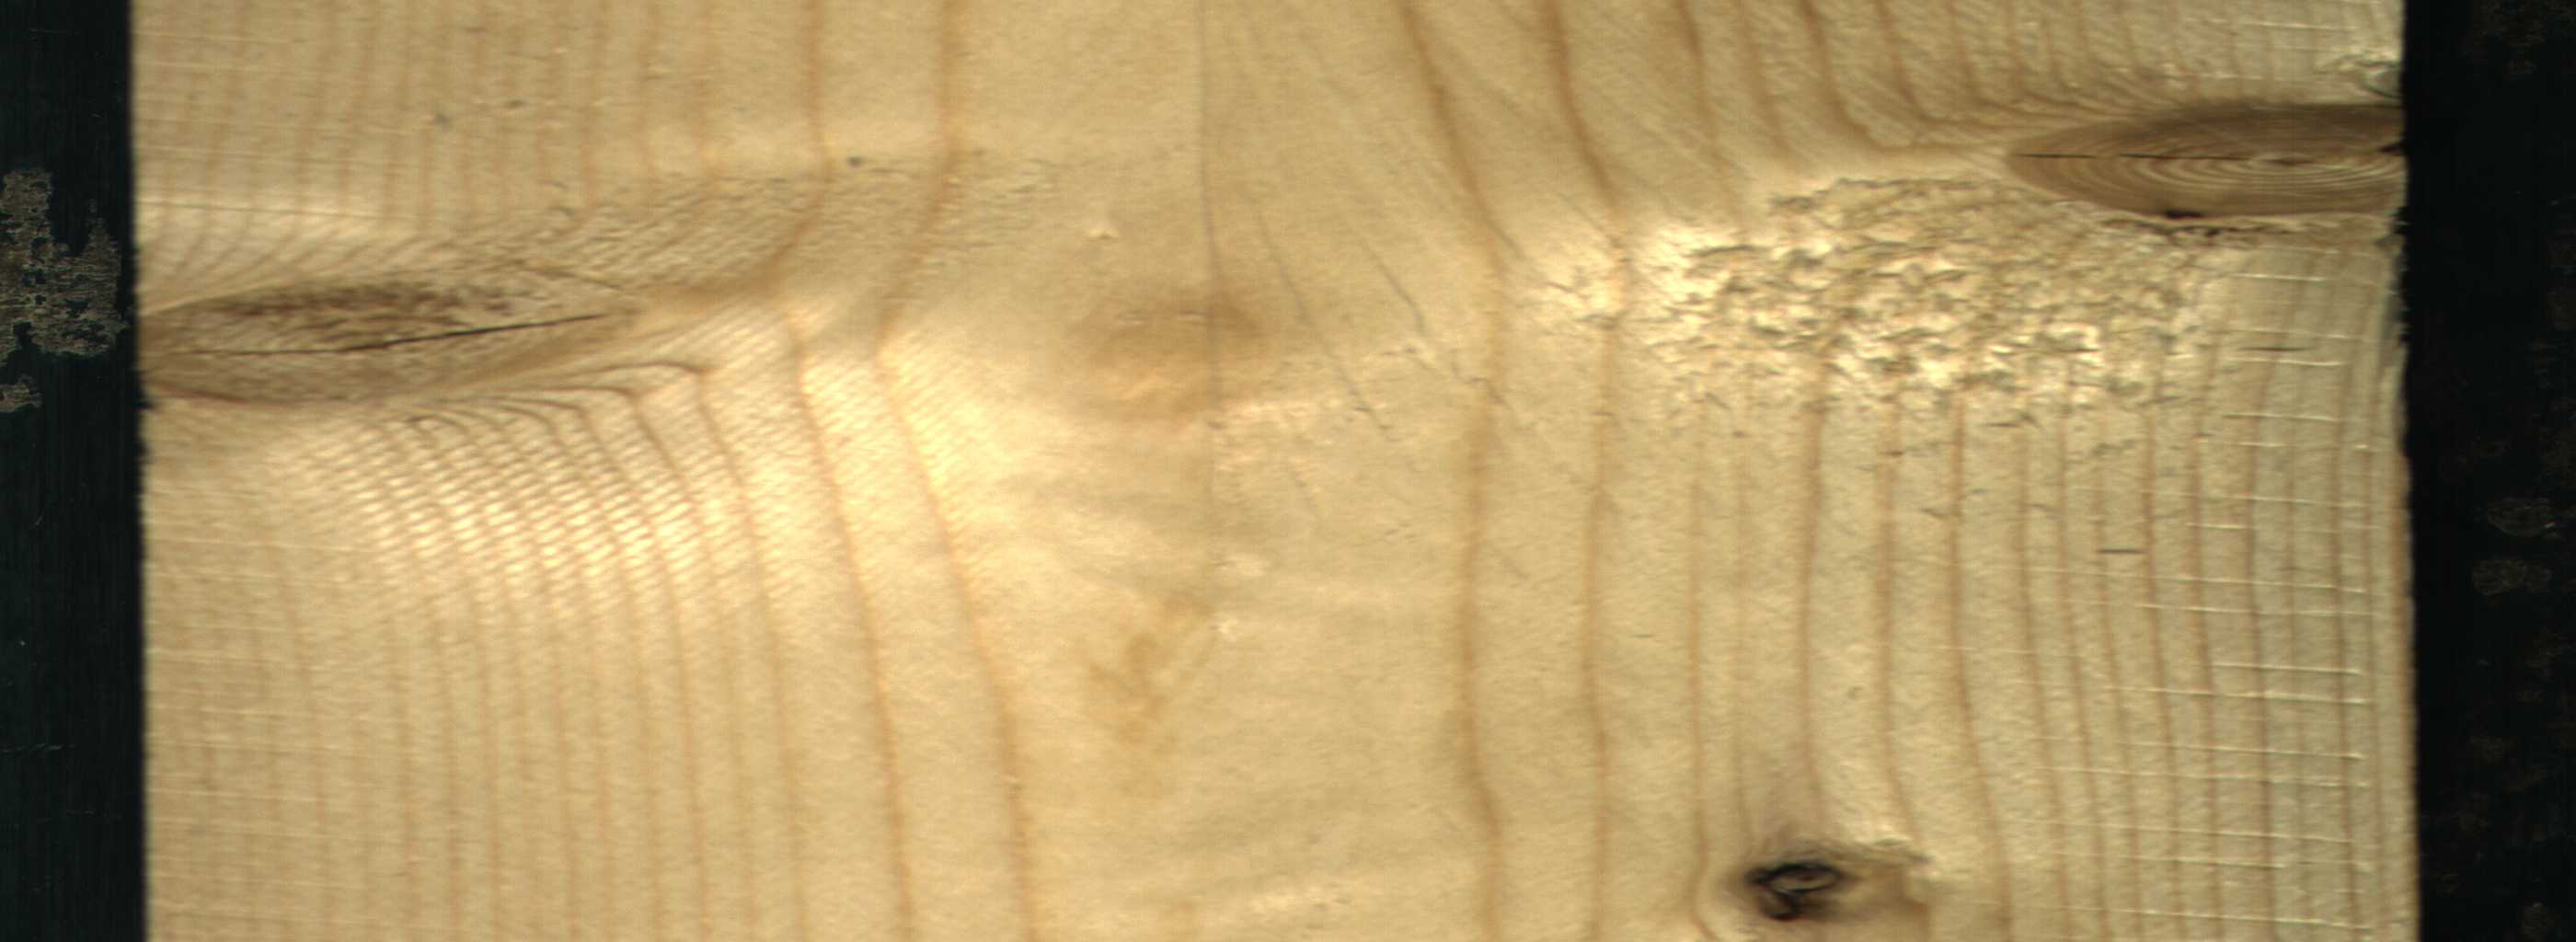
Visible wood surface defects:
knot_with_crack
knot_with_crack
Dead_Knot